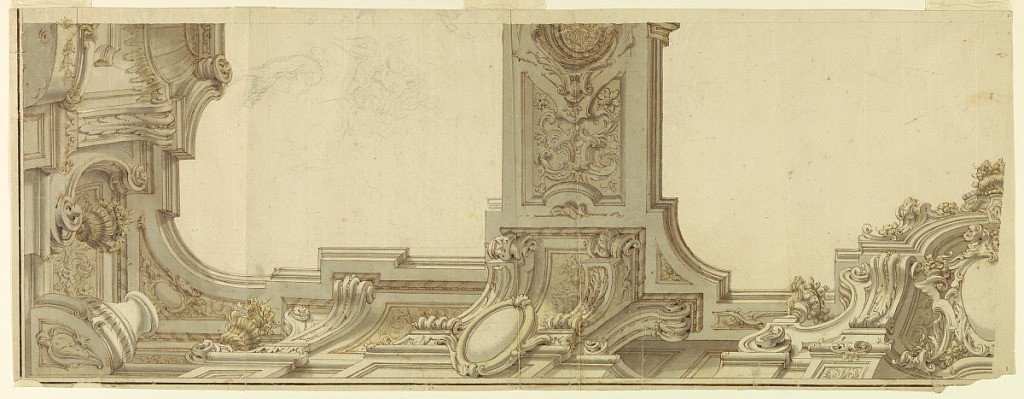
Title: Project for a Ceiling
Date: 1725–1775
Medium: Graphite, pen and ink, brush and watercolor on paper
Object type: Drawing
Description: One quarter view of ceiling is shown. The top of a wall and an entablature are shown from underneath. The parapet forms niches which are filled with escutcheons. A band of ornament separates the ceiling into two reserves. In the left one, there are loose figural sketches.